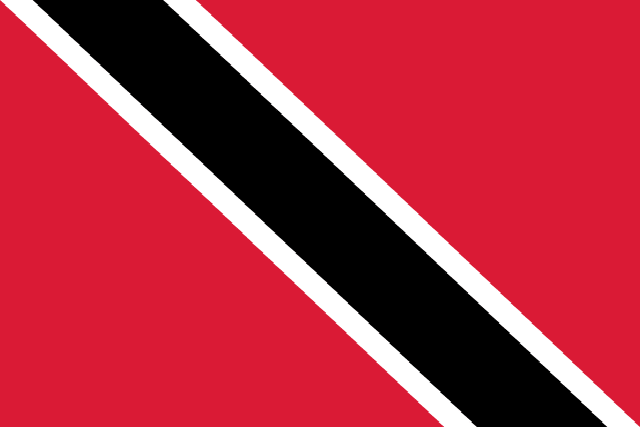
Country: Trinidad and Tobago
Country code: tt